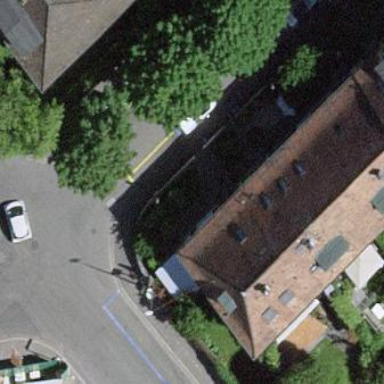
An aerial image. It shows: Terrace building.